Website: walmart
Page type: address-validator
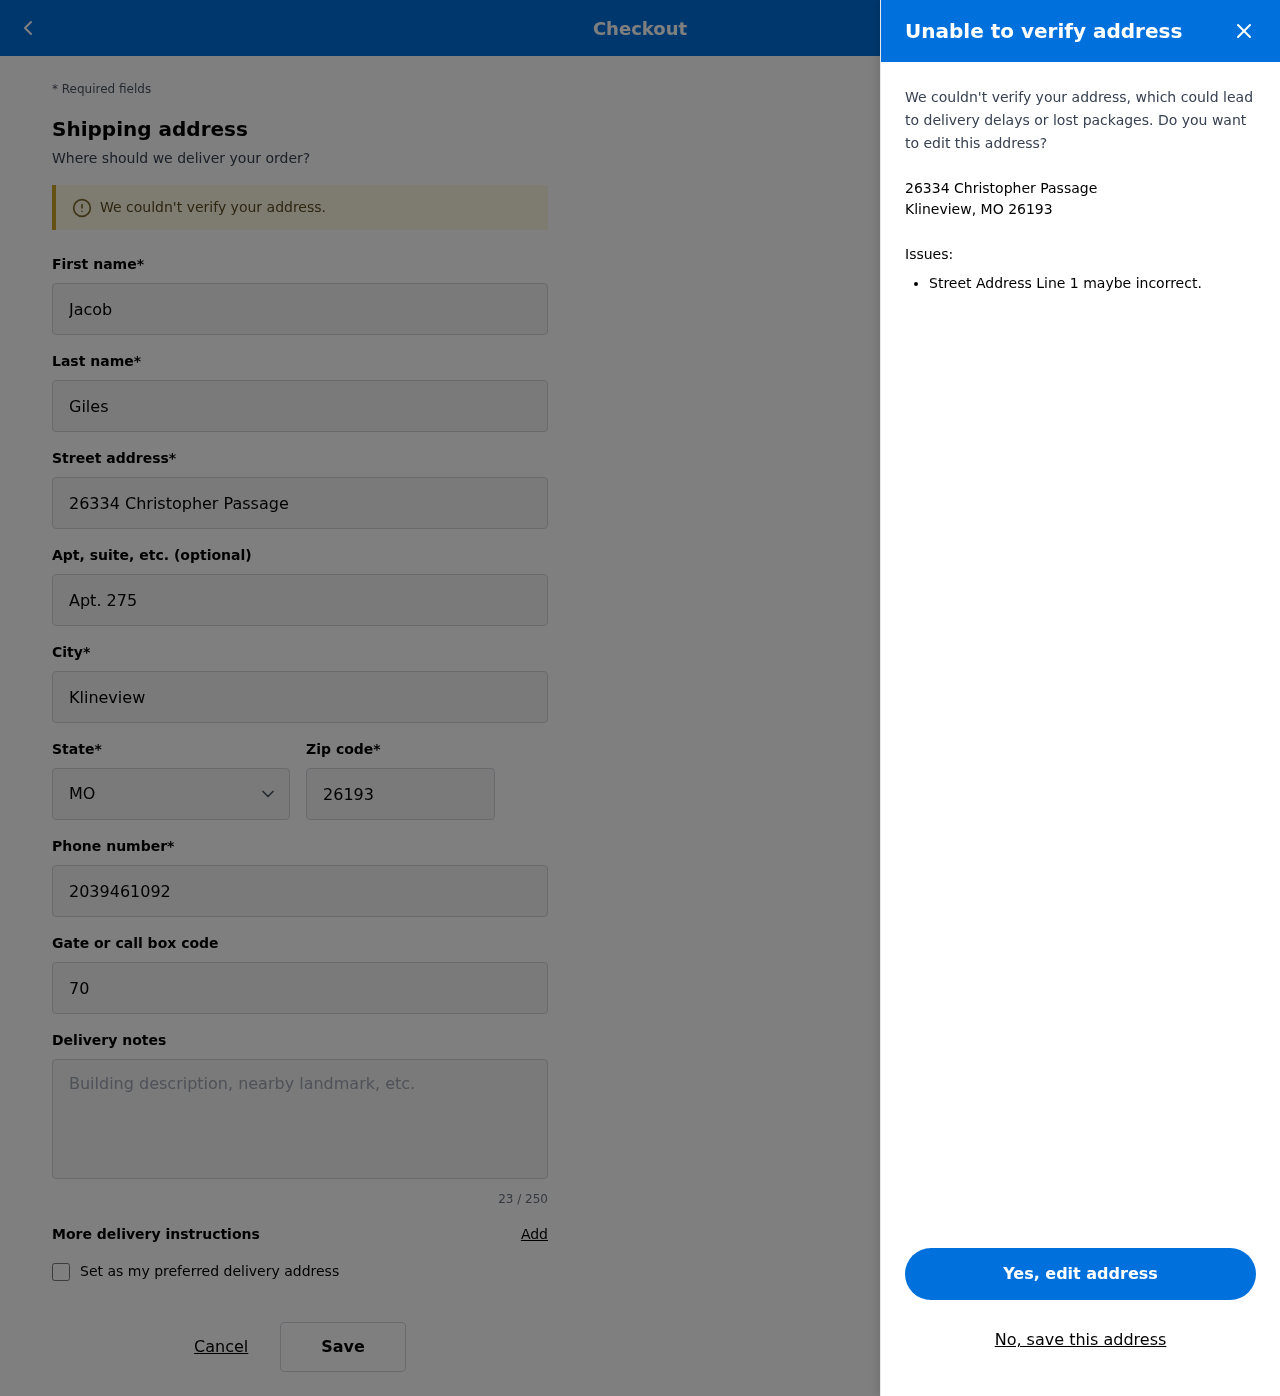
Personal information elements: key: PII_CITY_STATE_ZIP
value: Klineview, MO 26193
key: PII_DELIVERY_INSTRUCTIONS
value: Do not leave if raining
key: PII_STATE_ABBR
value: MO
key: PII_STREET
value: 26334 Christopher Passage
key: PII_FIRSTNAME
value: Jacob
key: PII_LASTNAME
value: Giles
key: PII_STREET2
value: Apt. 275
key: PII_CITY
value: Klineview
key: PII_POSTCODE
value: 26193
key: PII_PHONE
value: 2039461092
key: PII_SECURITY_CODE
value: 70158